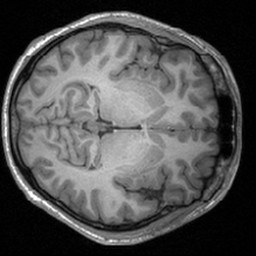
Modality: T1w
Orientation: axial
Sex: male
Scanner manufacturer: siemens
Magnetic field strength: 3 T
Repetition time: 1.9 s
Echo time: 0.00226 s